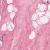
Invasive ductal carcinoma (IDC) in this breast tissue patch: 0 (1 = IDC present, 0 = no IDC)